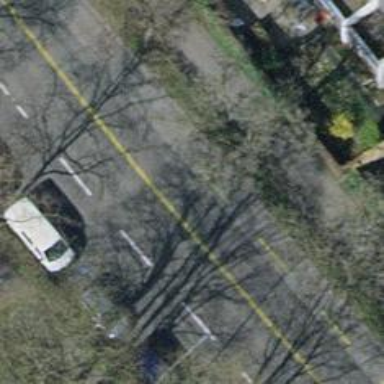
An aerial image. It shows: Avenue lined with trees.